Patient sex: F
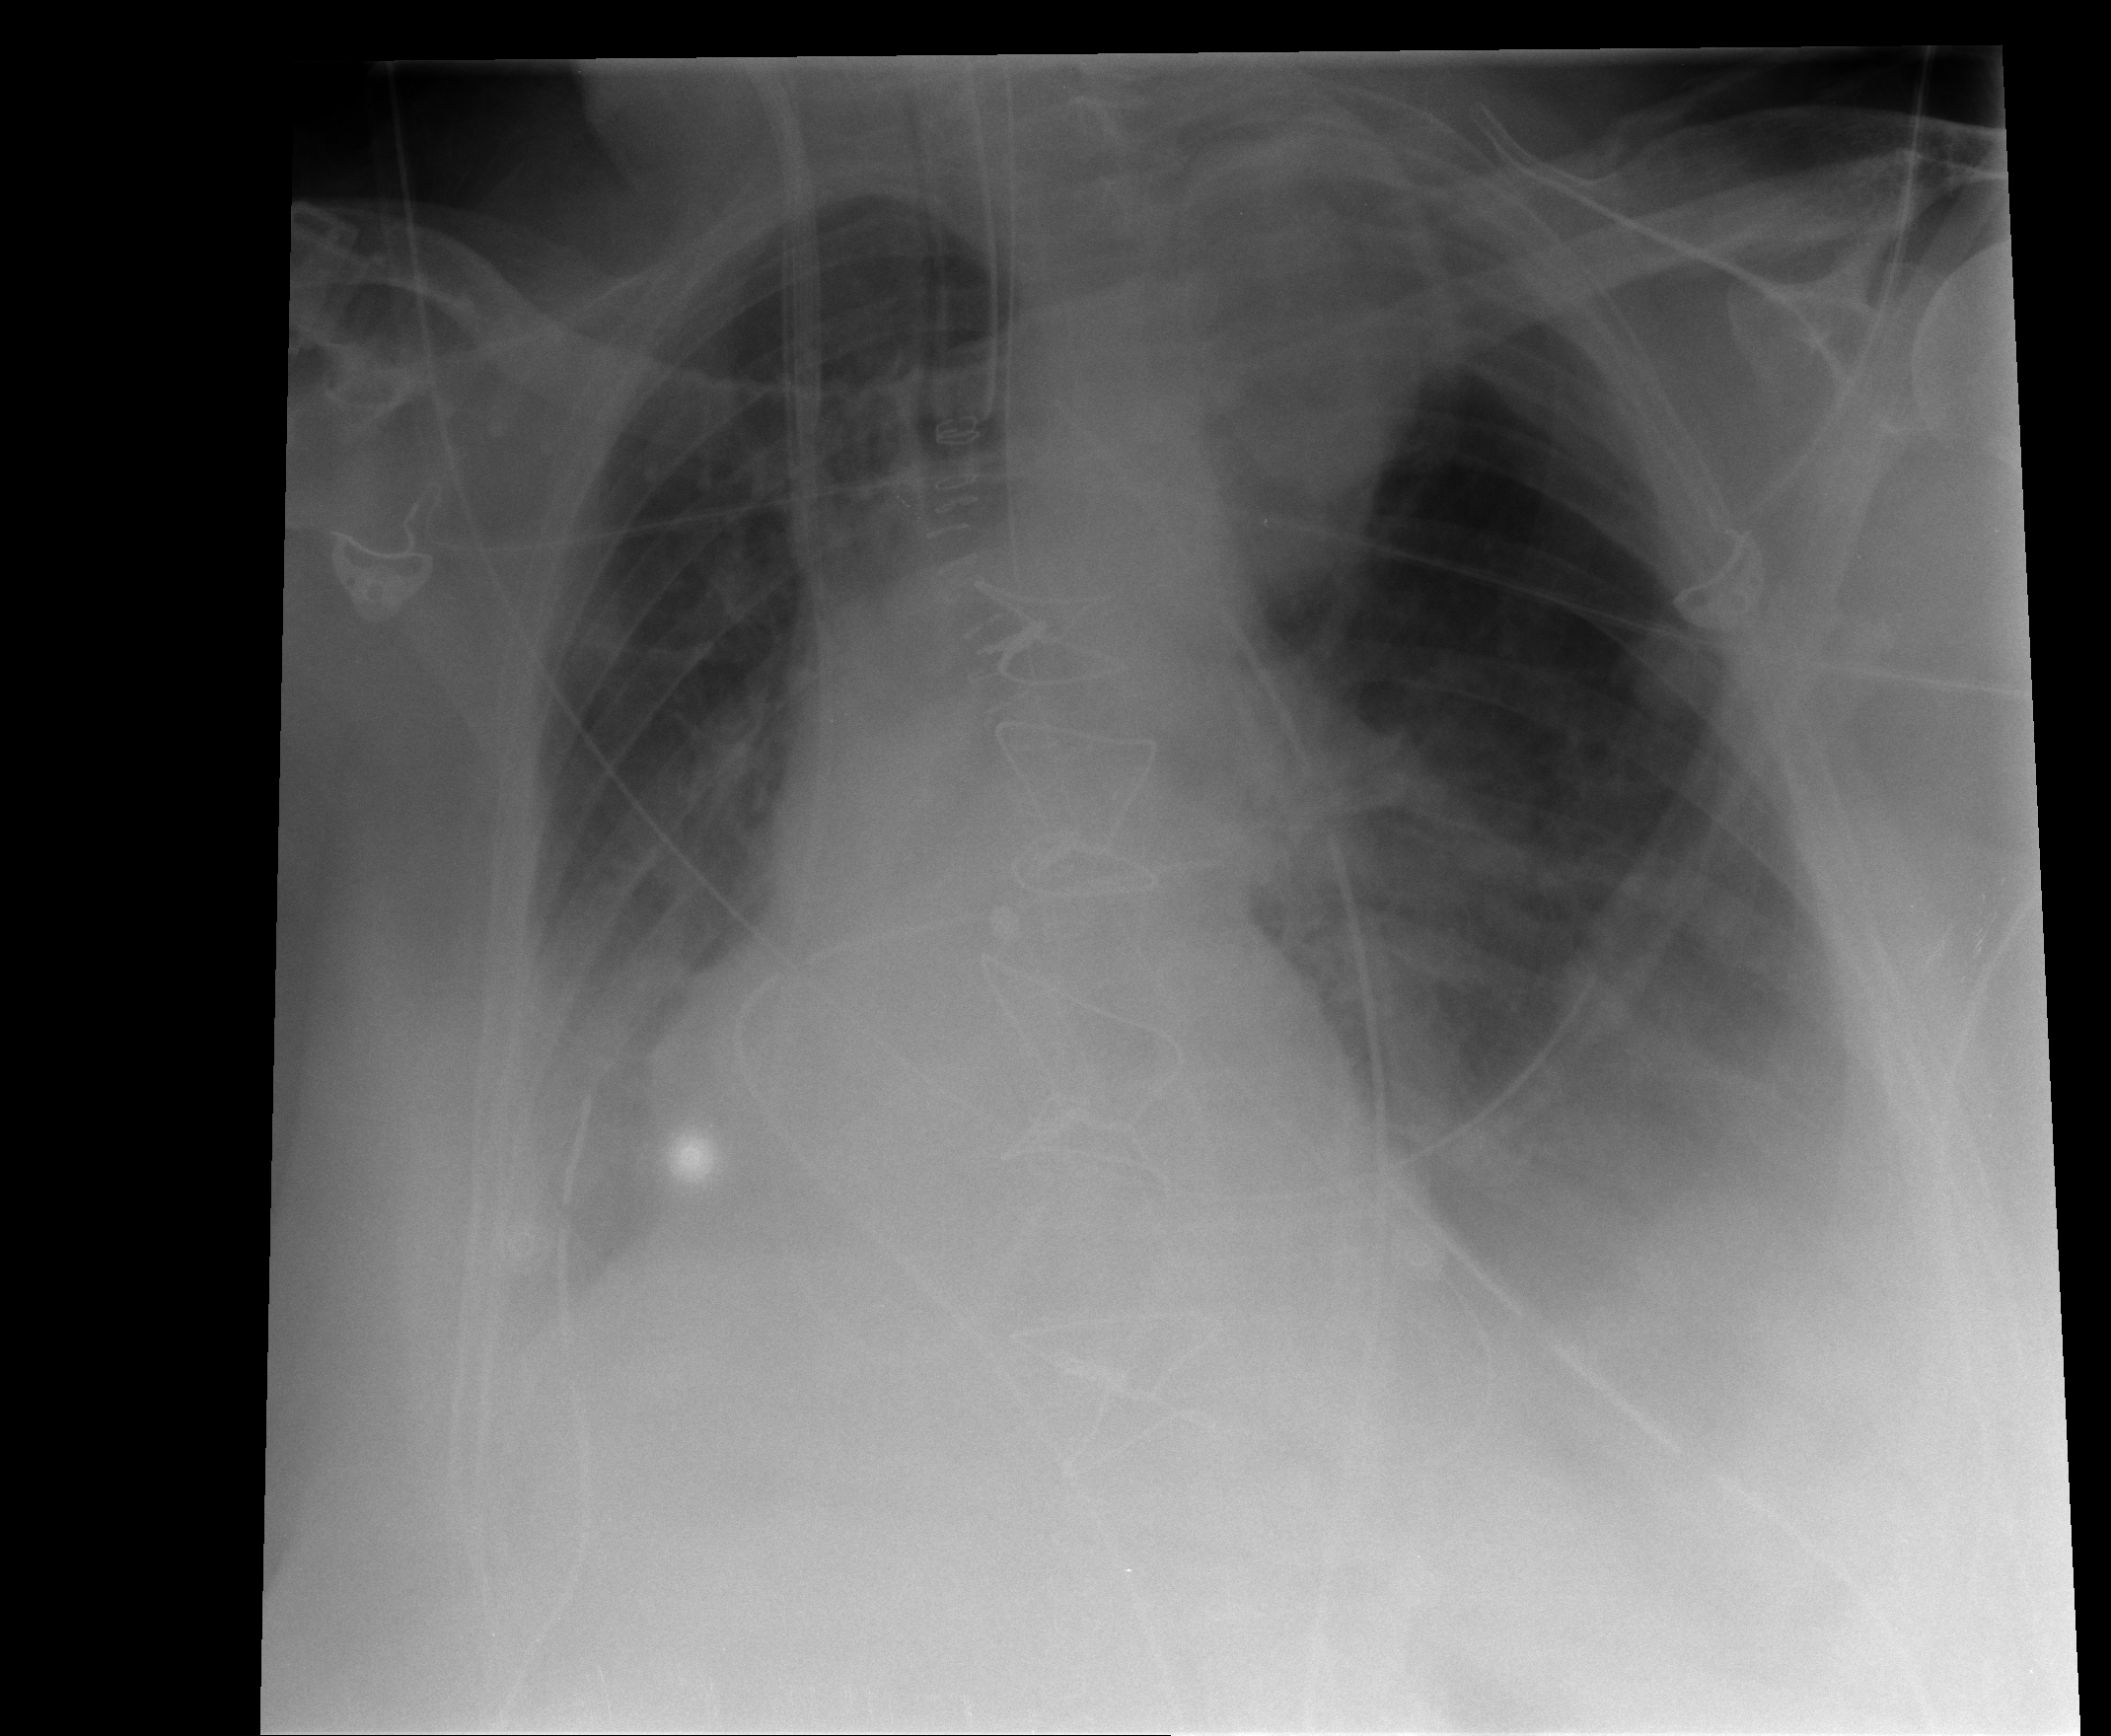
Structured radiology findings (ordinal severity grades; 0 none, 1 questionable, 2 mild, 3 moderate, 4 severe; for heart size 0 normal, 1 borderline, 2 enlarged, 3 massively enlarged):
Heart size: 1
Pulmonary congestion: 2
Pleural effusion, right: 2
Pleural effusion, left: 2
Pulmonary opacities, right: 0
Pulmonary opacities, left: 0
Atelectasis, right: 2
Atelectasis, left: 2